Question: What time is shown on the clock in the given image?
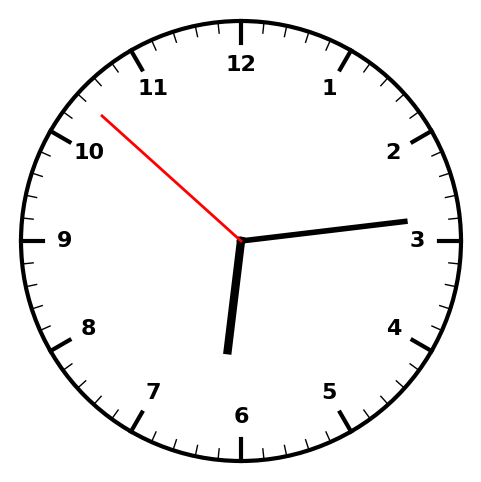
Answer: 06:13:52